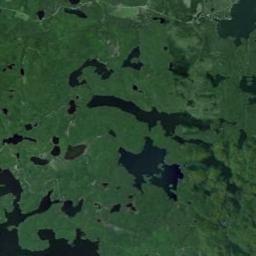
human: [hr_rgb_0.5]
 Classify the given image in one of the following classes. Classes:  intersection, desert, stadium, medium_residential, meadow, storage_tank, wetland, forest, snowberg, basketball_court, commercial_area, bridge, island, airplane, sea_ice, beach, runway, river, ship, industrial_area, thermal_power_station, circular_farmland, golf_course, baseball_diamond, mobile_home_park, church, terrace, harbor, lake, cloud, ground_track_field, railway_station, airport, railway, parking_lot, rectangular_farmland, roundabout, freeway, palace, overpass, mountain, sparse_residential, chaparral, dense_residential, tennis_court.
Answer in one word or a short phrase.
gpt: wetland